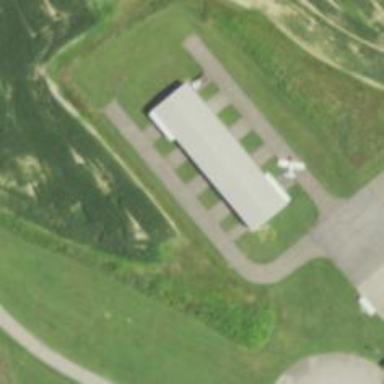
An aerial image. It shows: Hangar at the airport.